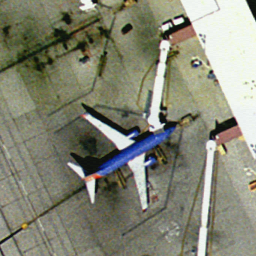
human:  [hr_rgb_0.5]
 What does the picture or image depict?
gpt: airplane